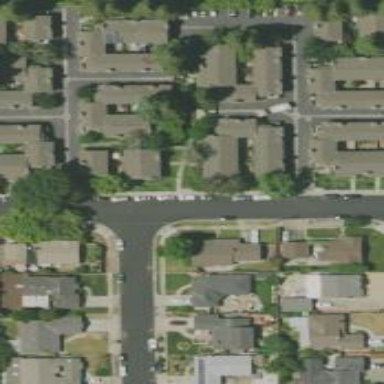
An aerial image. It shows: Residential road.